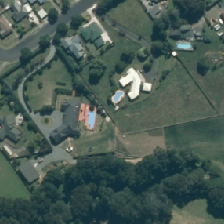
Land cover: urban_build_up